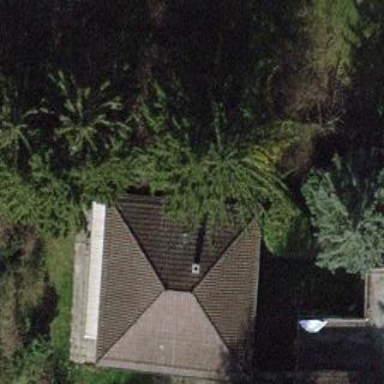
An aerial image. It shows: Detached building with hipped roof shape.